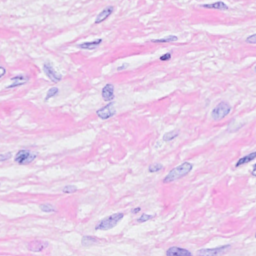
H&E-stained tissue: Breast